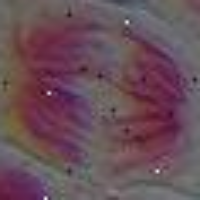
Label: anaphase